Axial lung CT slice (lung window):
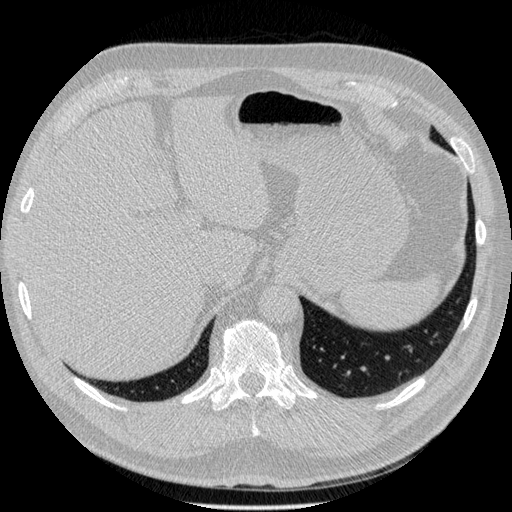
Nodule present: no